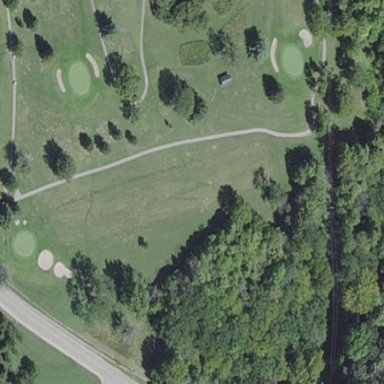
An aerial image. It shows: Grassy area designated as golf fairway.